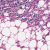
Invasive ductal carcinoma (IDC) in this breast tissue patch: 0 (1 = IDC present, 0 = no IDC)